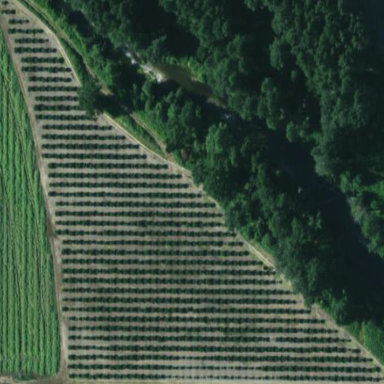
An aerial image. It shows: Orchard.